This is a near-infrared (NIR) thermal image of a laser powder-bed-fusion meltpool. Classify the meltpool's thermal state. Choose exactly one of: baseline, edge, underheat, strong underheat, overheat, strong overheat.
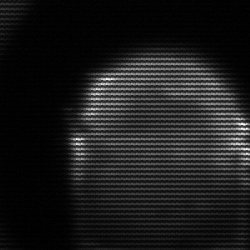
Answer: edge